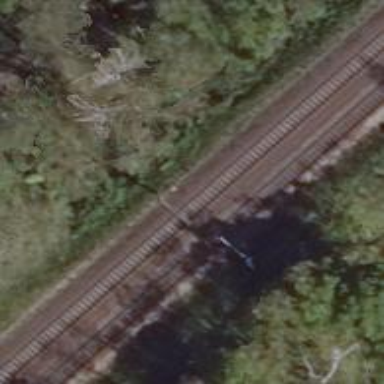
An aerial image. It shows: Milestone along the railway with catenary mast.